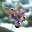
Label: 7